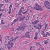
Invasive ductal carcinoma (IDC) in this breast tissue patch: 1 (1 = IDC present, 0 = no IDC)